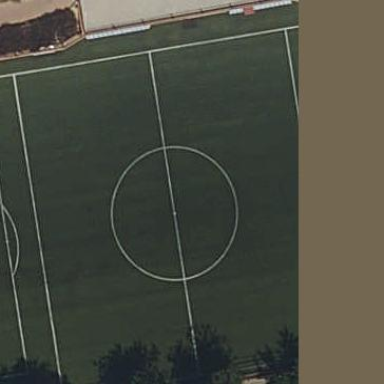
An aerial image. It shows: Soccer pitch for leisure land activities.